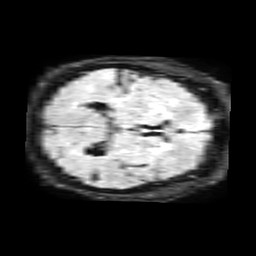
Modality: FLAIR
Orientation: axial
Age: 75
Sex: female
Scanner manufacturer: philips
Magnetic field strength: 1.5 T
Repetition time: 6 s
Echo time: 0.1017 s